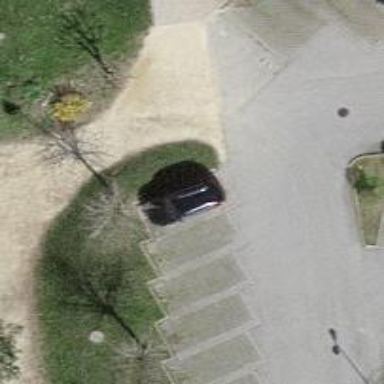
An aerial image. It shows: Parking aisle designated as service road.